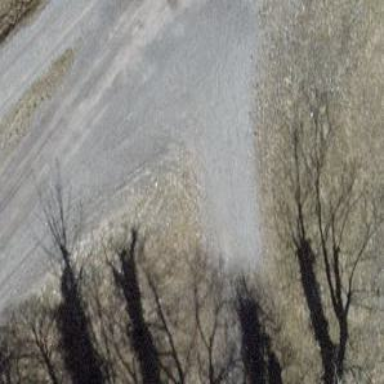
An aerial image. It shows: Gravel track with track type of grade3.